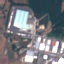
Label: Industrial